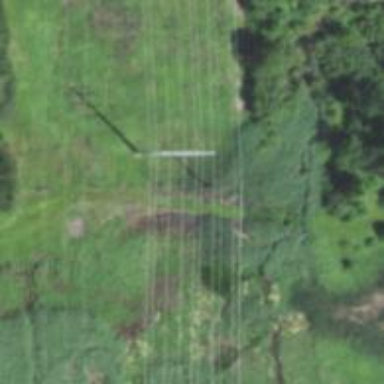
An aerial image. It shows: Power tower.